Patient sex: M
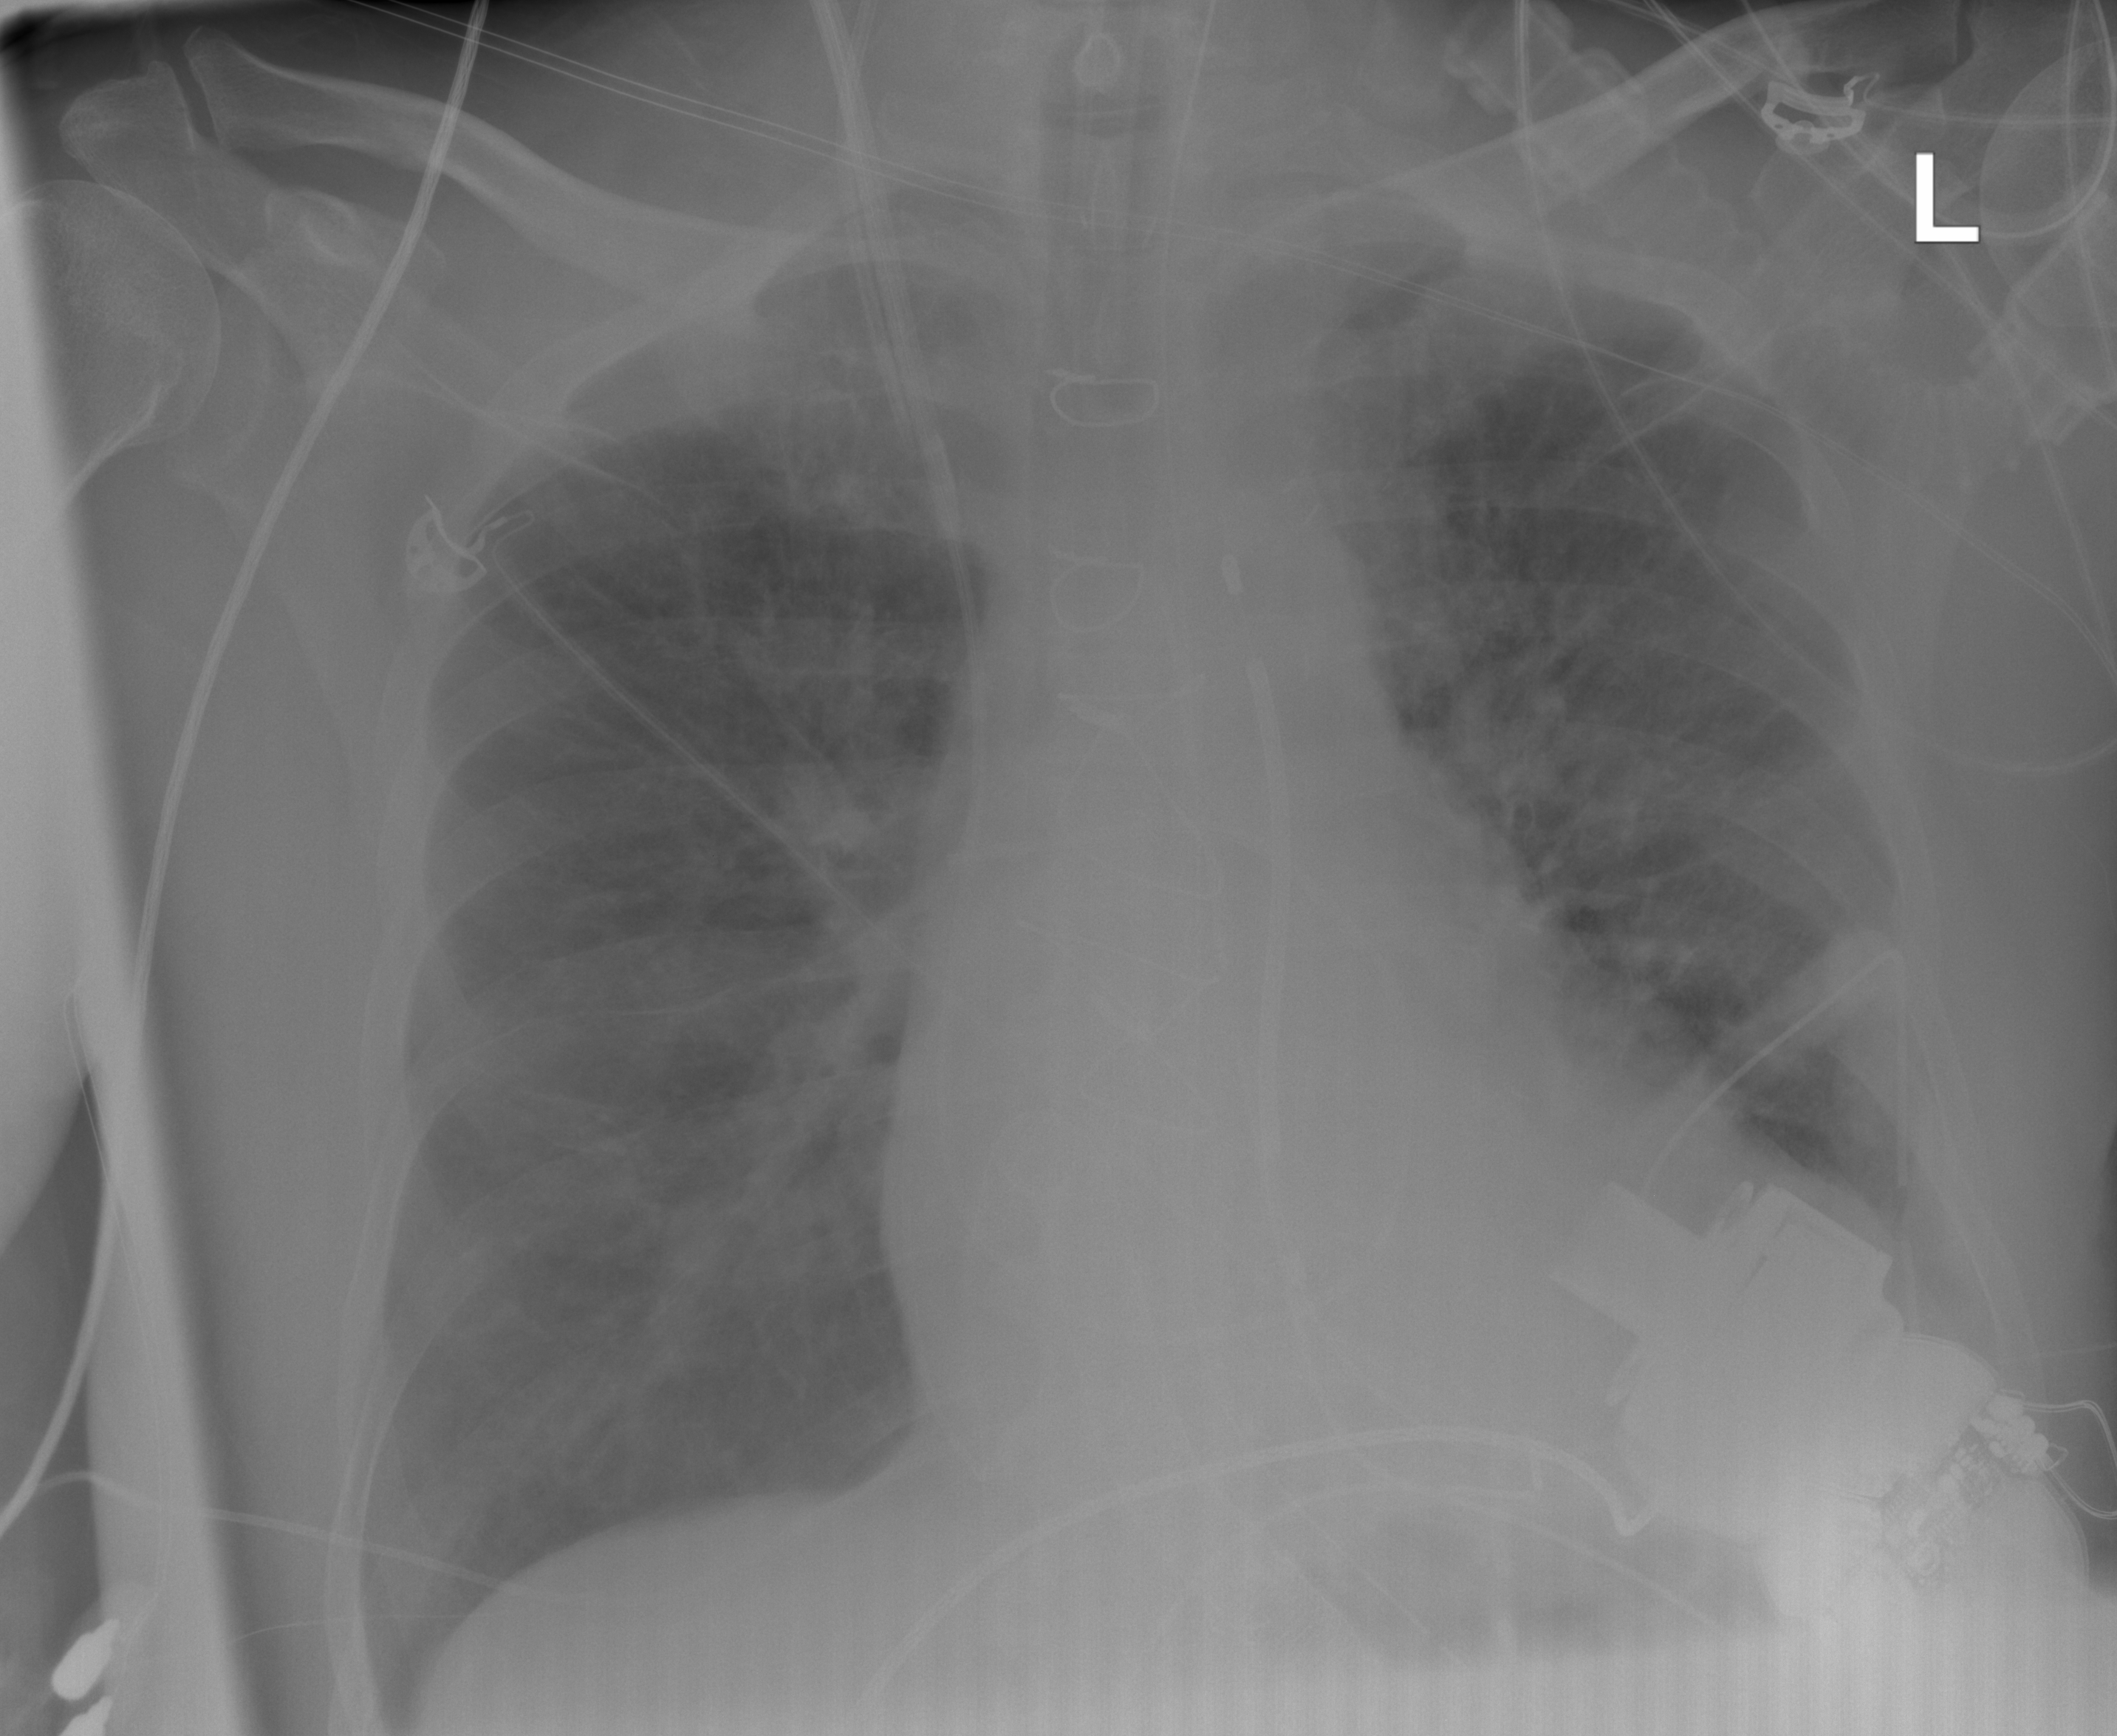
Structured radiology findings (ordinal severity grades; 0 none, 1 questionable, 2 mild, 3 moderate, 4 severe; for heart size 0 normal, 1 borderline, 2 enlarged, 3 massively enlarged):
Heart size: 2
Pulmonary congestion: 3
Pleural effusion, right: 2
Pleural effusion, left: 2
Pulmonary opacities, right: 2
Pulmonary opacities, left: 2
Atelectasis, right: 2
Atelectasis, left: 2